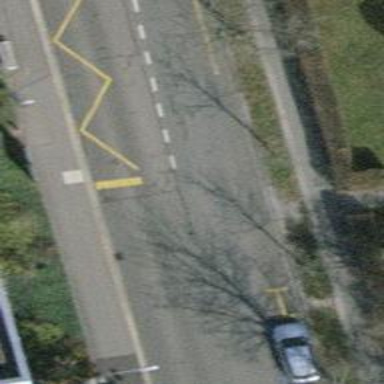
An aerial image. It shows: Bus stop with designated stop position for public transport.